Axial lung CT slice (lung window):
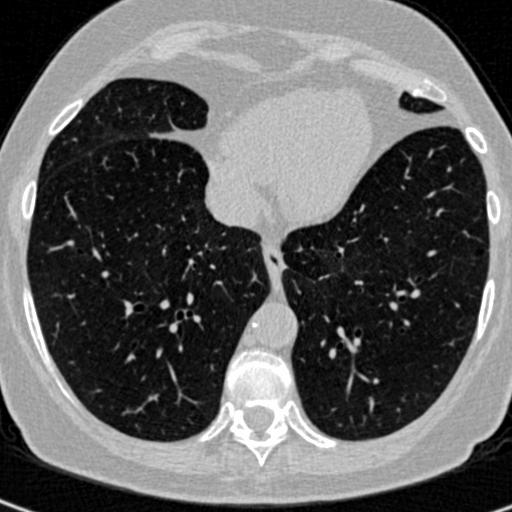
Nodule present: no